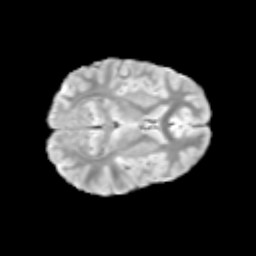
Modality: T2w
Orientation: axial
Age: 9
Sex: male
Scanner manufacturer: siemens
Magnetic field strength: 3 T
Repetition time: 3.8 s
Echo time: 0.07 s